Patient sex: M
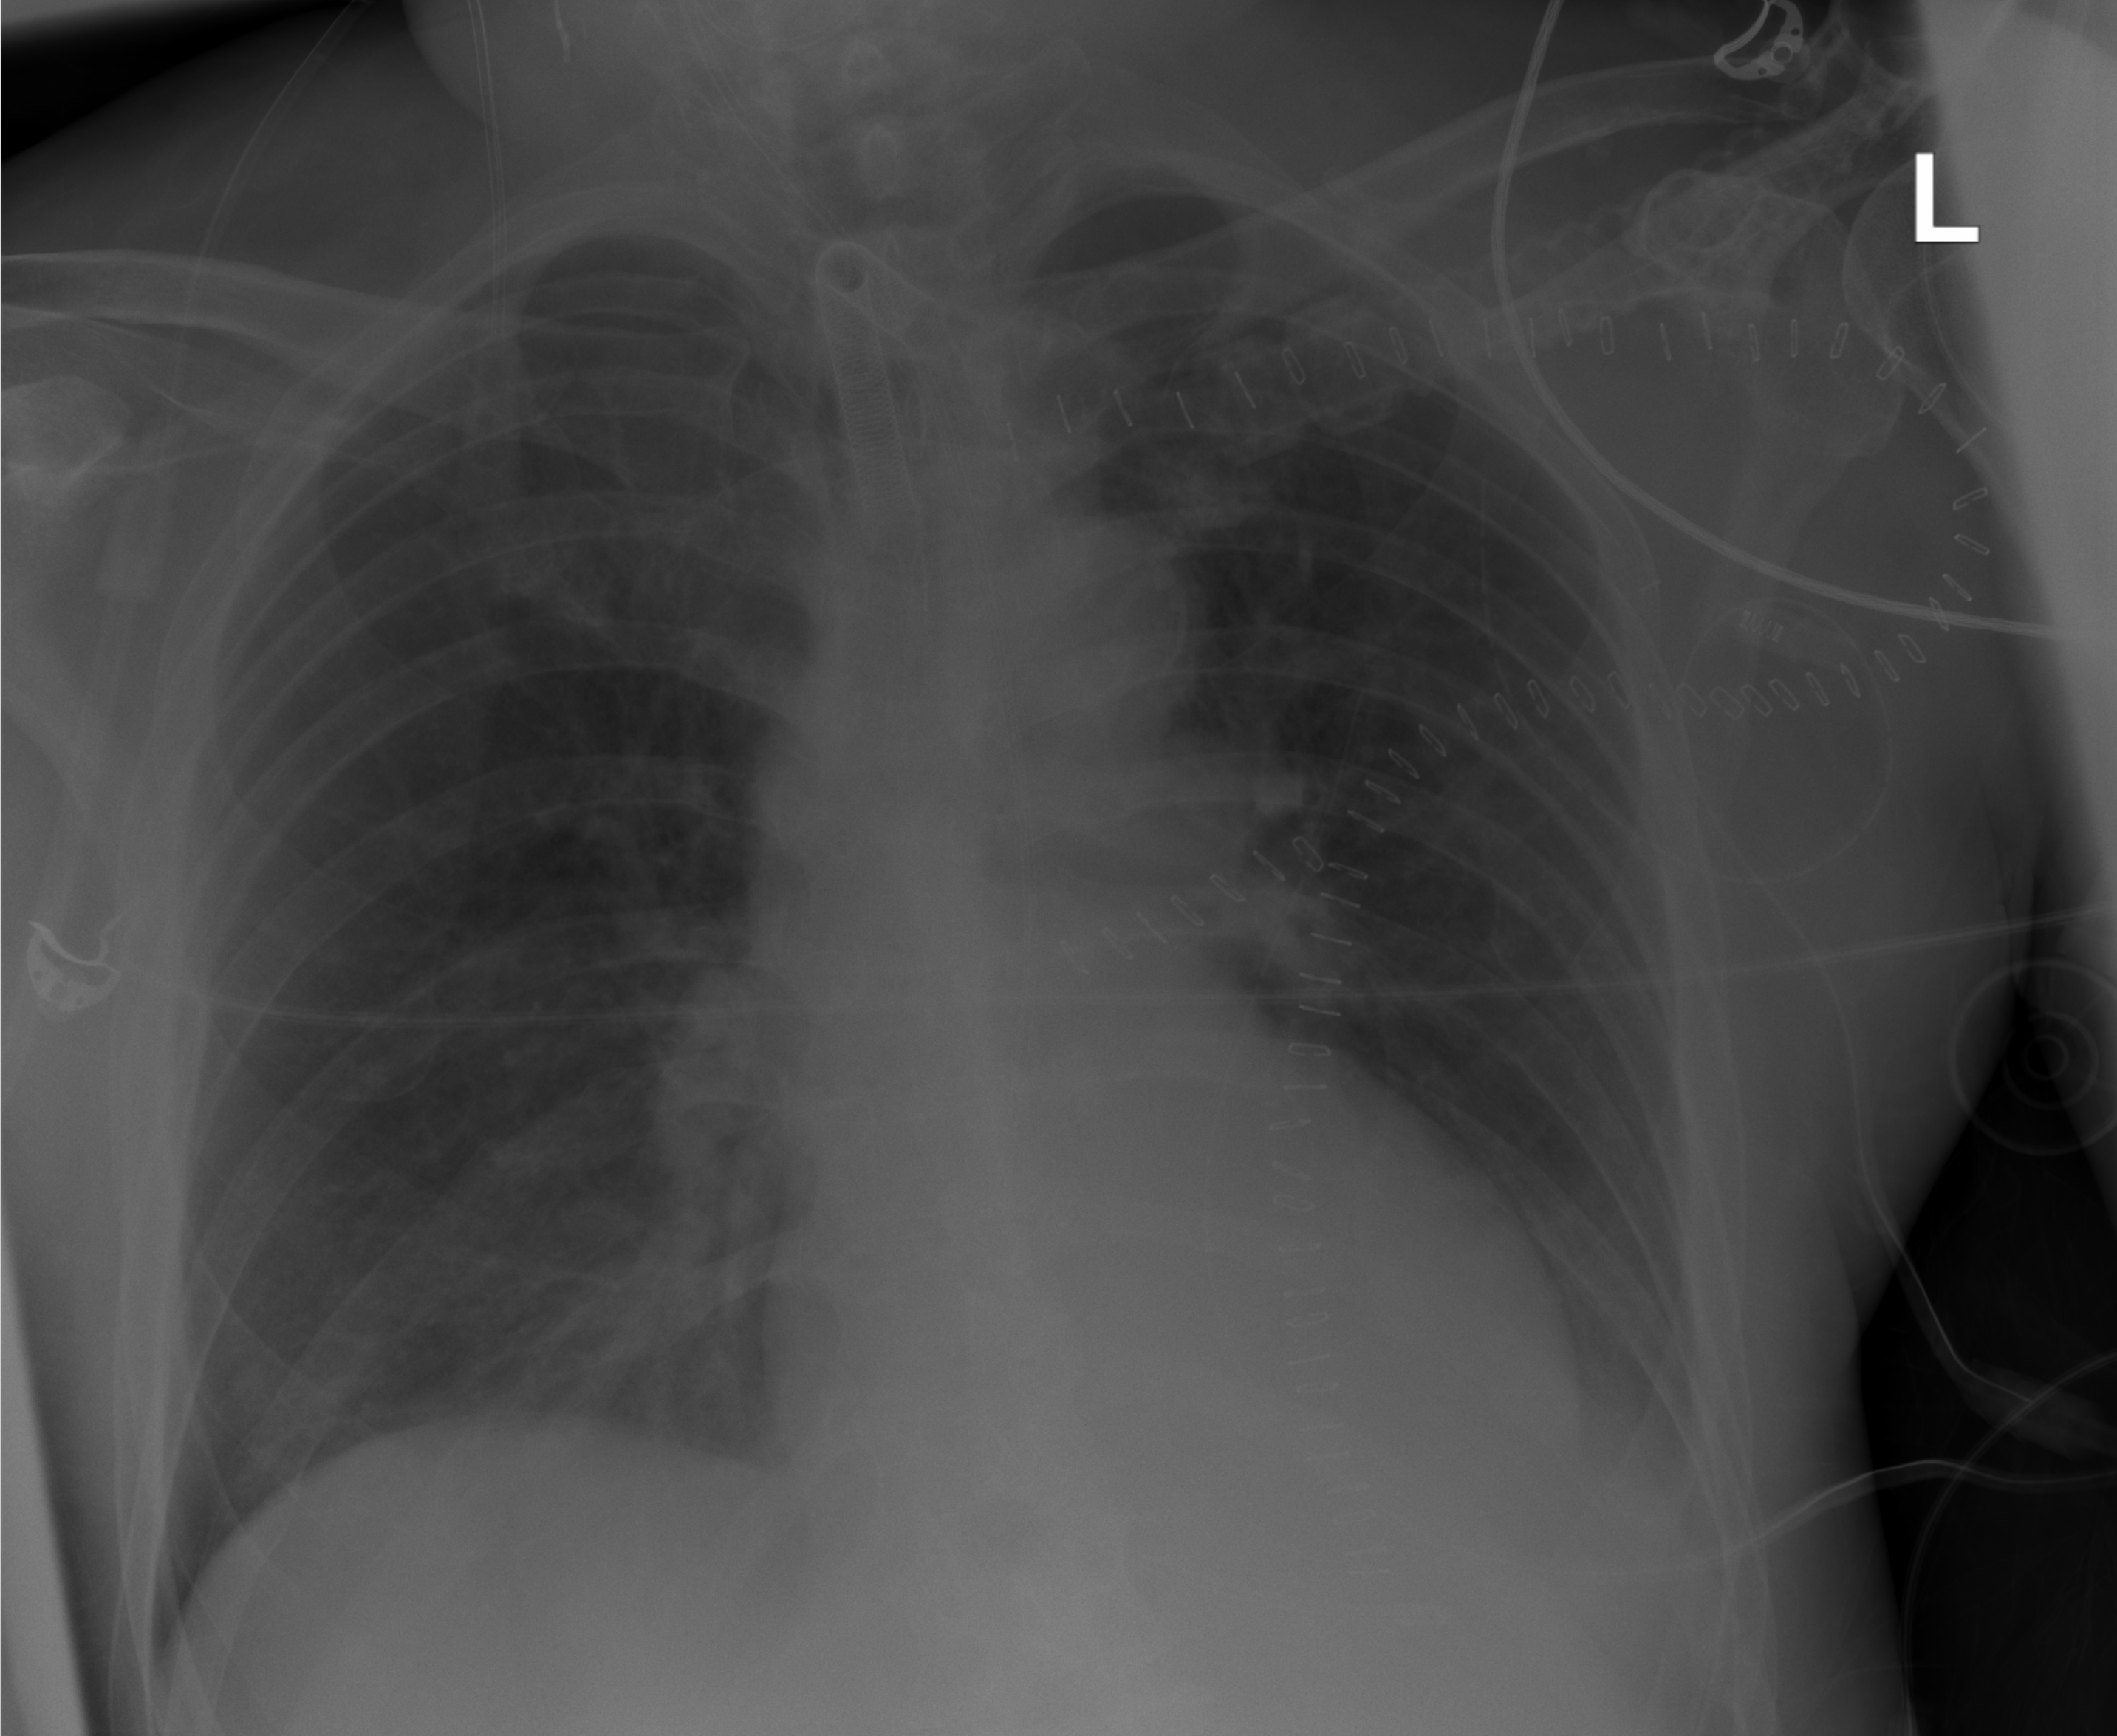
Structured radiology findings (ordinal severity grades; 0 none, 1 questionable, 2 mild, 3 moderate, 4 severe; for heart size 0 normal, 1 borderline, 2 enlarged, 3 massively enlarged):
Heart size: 0
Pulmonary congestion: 0
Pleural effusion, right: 0
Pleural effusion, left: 2
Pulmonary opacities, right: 0
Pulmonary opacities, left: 1
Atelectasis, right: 1
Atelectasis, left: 1